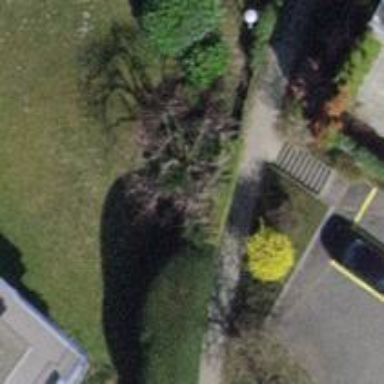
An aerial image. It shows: Concrete steps.